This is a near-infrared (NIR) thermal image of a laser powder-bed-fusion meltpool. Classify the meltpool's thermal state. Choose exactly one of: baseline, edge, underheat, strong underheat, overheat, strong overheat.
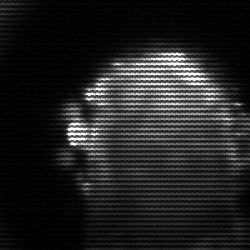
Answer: baseline